Question: I have a textbox that has text bound:
'''
<TextBox x:Name="textBox" Text="{Binding SomeText}" />
'''
Is there a way to change the text from code in a way so that it is undoable.
Only way I can think of is ClipBoard and textBox.Paste() but don't want to alter clipboard in case user has something there.
It is for a control that looks like this:

The buttons changes the text and I want it to be undoable.
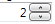
Answer: This works for me:
xaml:
'''
<UserControl x:Class="TextboxButton.theControl"
xmlns="http://schemas.microsoft.com/winfx/2006/xaml/presentation"
xmlns:x="http://schemas.microsoft.com/winfx/2006/xaml"
xmlns:mc="http://schemas.openxmlformats.org/markup-compatibility/2006"
xmlns:d="http://schemas.microsoft.com/expression/blend/2008"
mc:Ignorable="d"
d:DesignHeight="300" d:DesignWidth="300">
<StackPanel Orientation="Vertical">
<TextBox x:Name="textBox"/>
<Button Content="Push me to set textbox text" Click="Button_Click"/>
</StackPanel>
'''
in the code-behind:
'''
public partial class theControl : UserControl
{
public theControl()
{
InitializeComponent();
}
public string TextToSet
{
get { return (string)GetValue(TextToSetProperty); }
set { SetValue(TextToSetProperty, value); }
}
public static DependencyProperty TextToSetProperty = DependencyProperty.Register("TextToSet", typeof(string), typeof(MainWindow), null);
private void Button_Click(object sender, RoutedEventArgs e)
{
textBox.SelectAll();
textBox.SelectedText = TextToSet;
}
}
'''
When using it, set the TextToSet property to whatever the button click should provide.